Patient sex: F
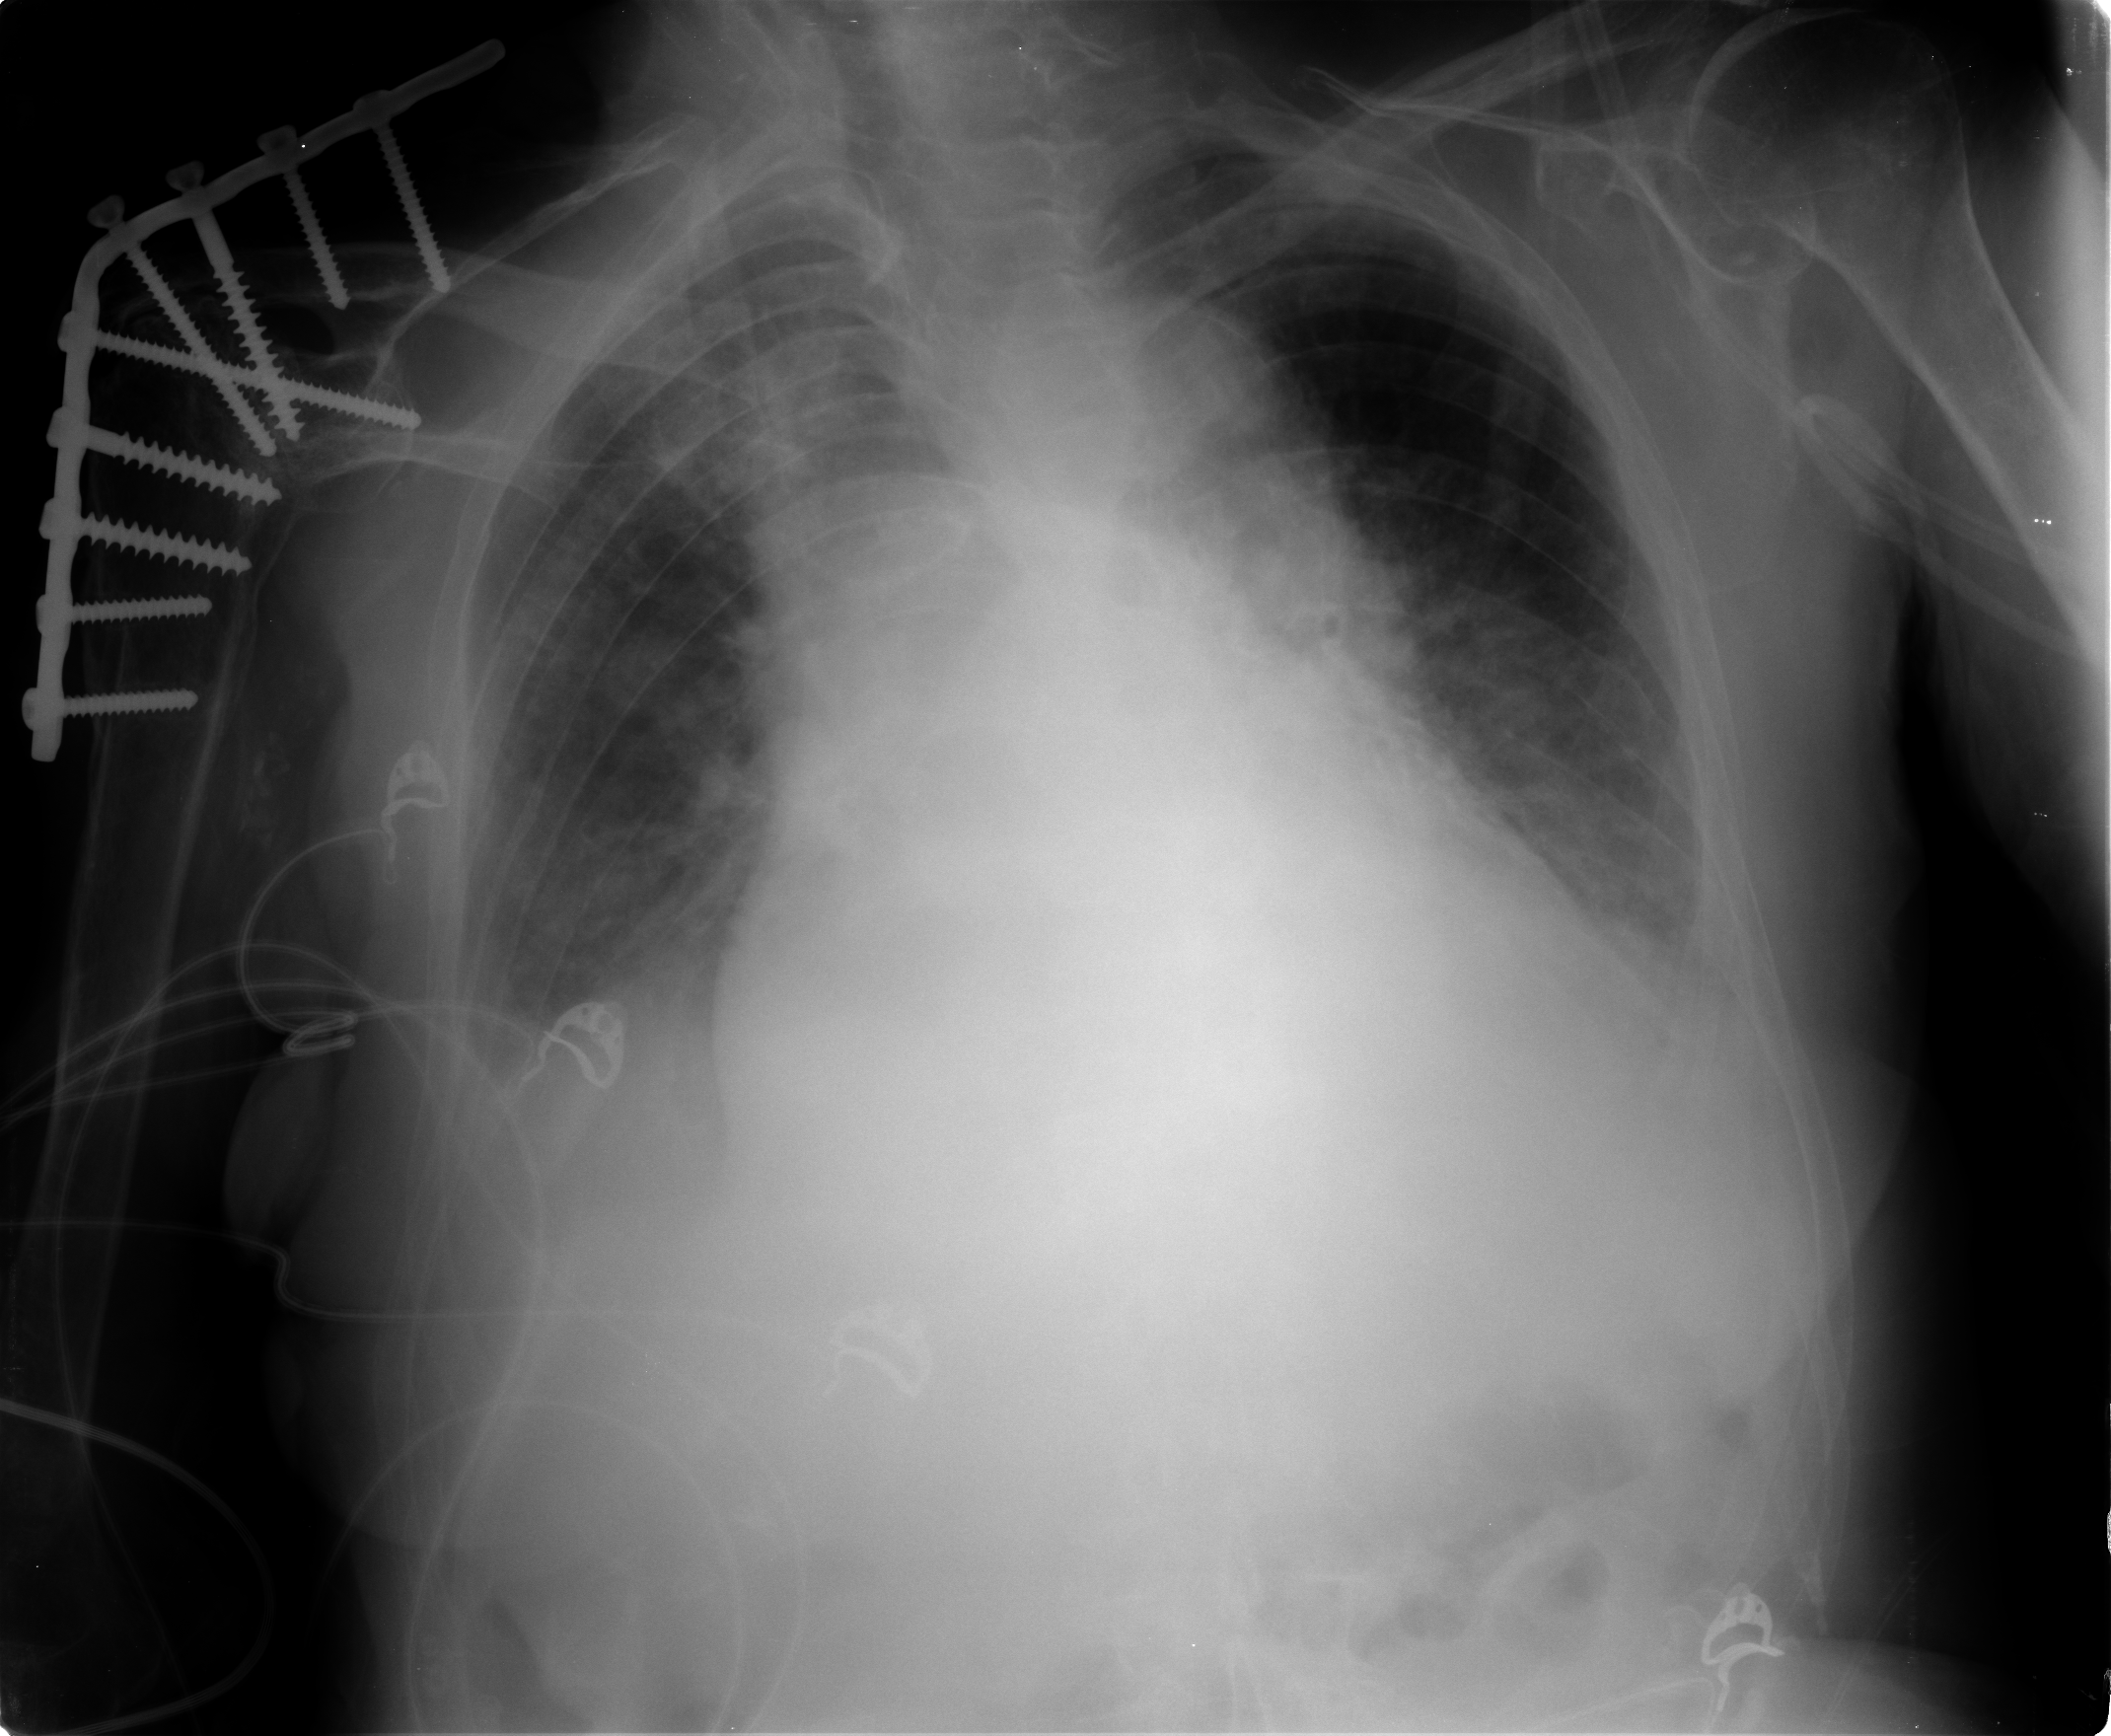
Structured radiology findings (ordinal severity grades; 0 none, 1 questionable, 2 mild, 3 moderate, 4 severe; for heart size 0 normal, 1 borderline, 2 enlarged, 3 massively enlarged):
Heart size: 2
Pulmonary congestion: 2
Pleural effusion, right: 2
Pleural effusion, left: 2
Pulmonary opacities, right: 2
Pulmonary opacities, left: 2
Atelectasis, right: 1
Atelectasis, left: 1